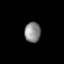
Tissue: prostate
Cell type: Fibroblasts
Senescence score: 0.7664
Nuclear area (px): 317
Mean DAPI intensity: 138.101